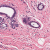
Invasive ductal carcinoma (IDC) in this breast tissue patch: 0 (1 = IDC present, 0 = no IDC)